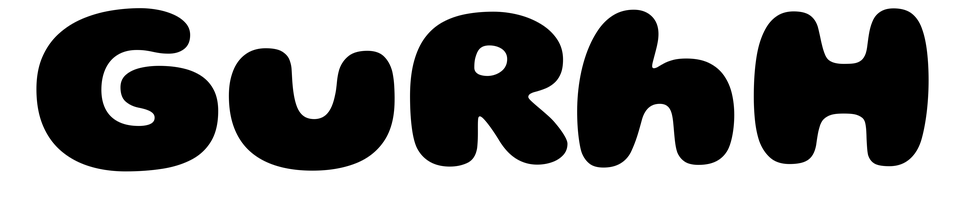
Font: Gluten_ExtraBold